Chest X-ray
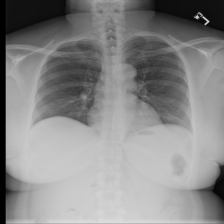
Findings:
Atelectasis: negative
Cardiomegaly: negative
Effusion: negative
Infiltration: negative
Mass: negative
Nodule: negative
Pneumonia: negative
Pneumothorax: negative
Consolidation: negative
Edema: negative
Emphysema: negative
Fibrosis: negative
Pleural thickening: negative
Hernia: negative